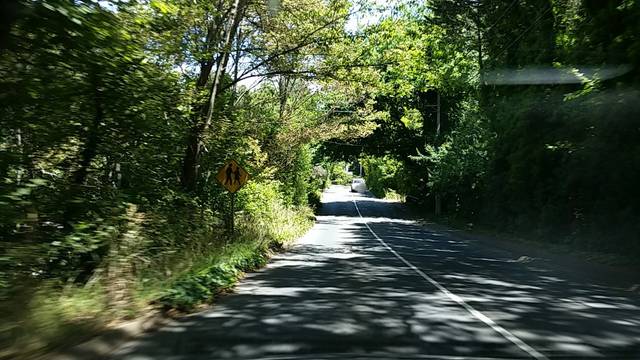
Region: Australia
Coordinates: -35.007, 138.711